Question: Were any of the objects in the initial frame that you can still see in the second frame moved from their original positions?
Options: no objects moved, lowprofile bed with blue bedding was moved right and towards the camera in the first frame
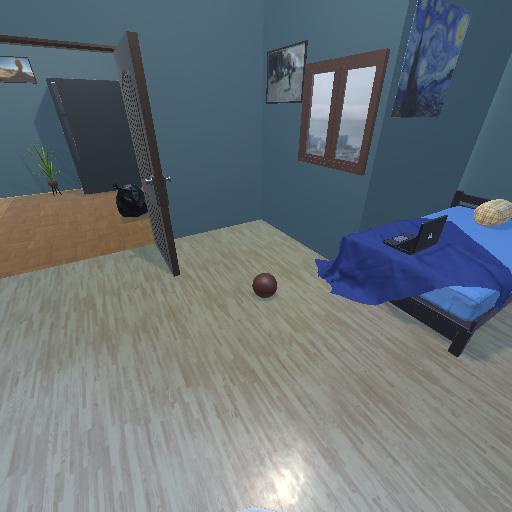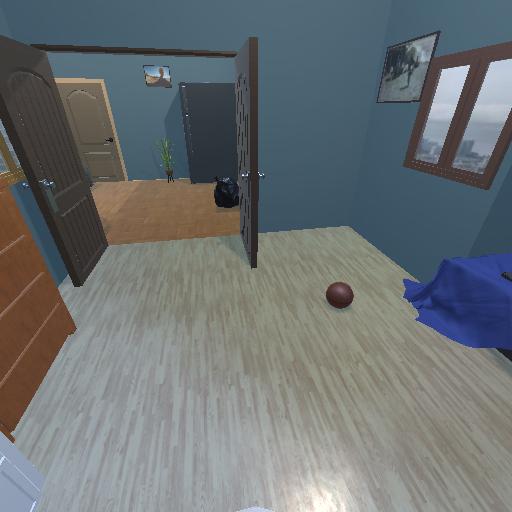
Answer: no objects moved